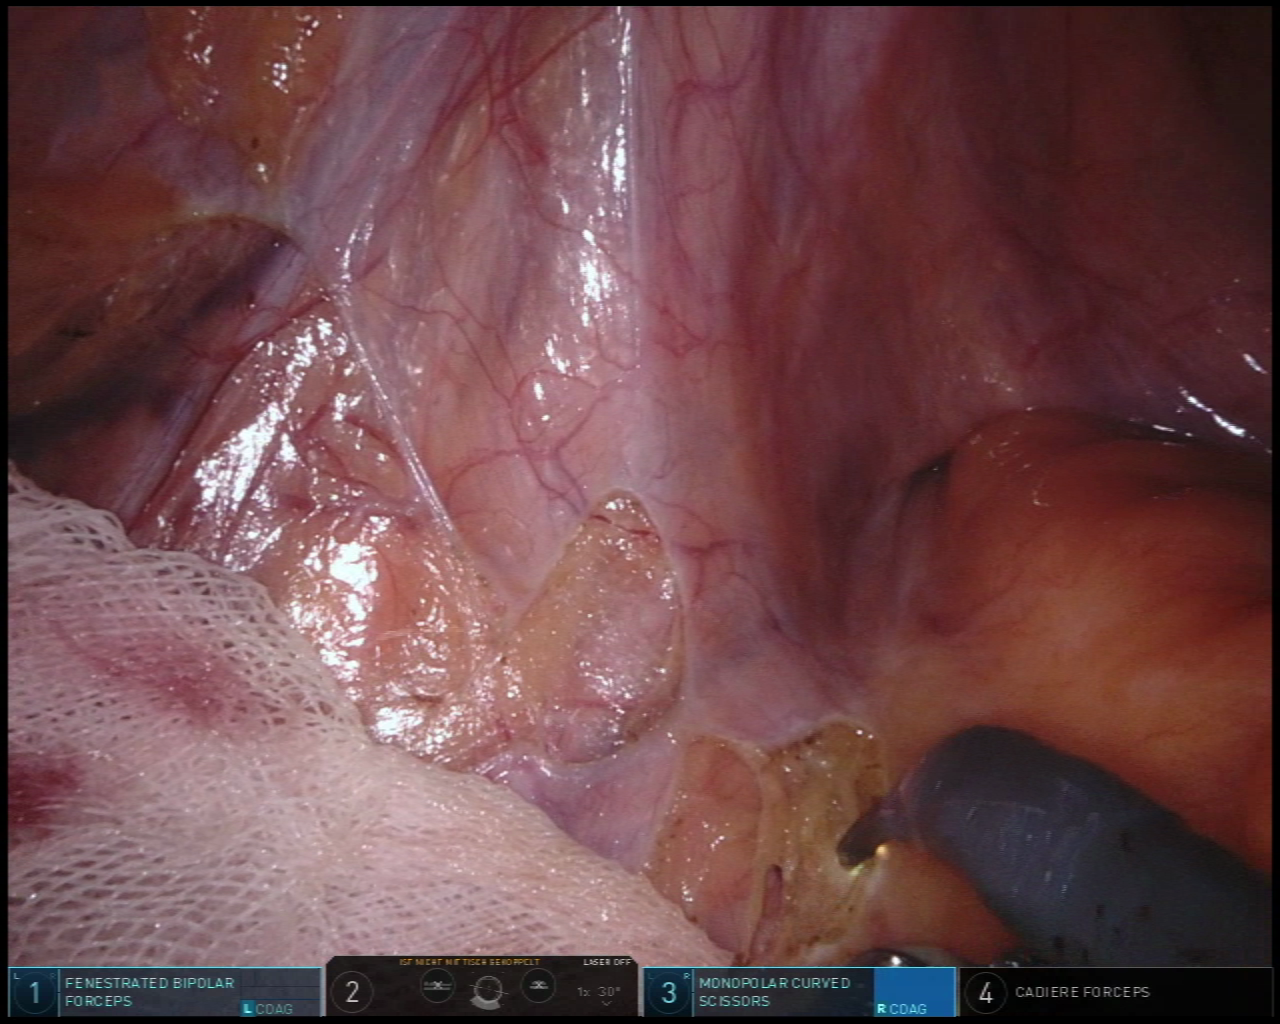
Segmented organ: ureter
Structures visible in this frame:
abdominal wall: yes
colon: no
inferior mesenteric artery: no
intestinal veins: no
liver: no
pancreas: no
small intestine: no
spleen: no
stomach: no
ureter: yes
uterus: no
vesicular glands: no